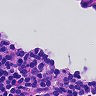
Metastatic tissue present: no